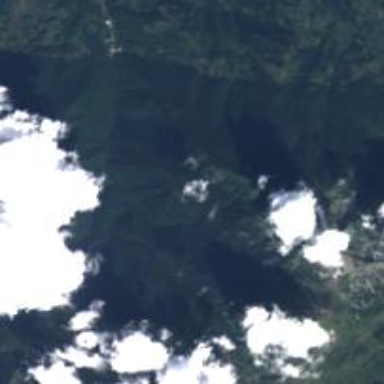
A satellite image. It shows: Coniferous forest area.